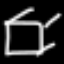
Label: square